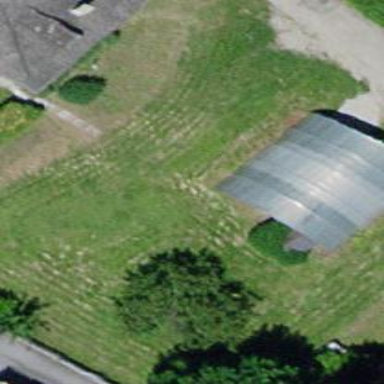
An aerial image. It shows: Greenhouse.